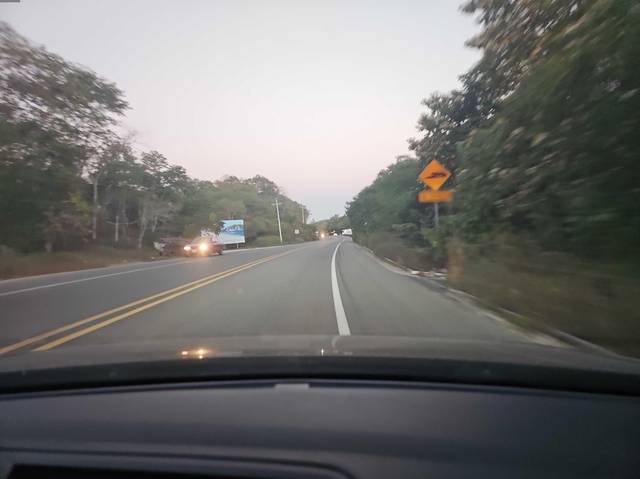
Region: Mexico
Coordinates: 15.781, -96.163